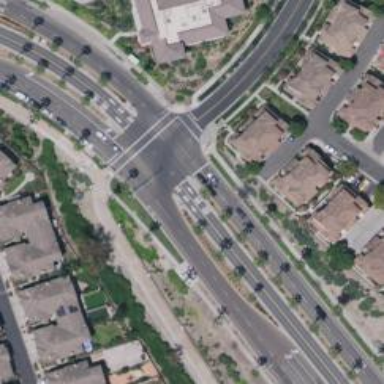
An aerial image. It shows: Secondary road with separate sidewalk.